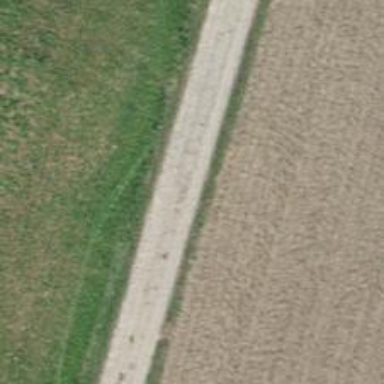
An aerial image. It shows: Pebblestone track with grade3 tracktype.